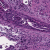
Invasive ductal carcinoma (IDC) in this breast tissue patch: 1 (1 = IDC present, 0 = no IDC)